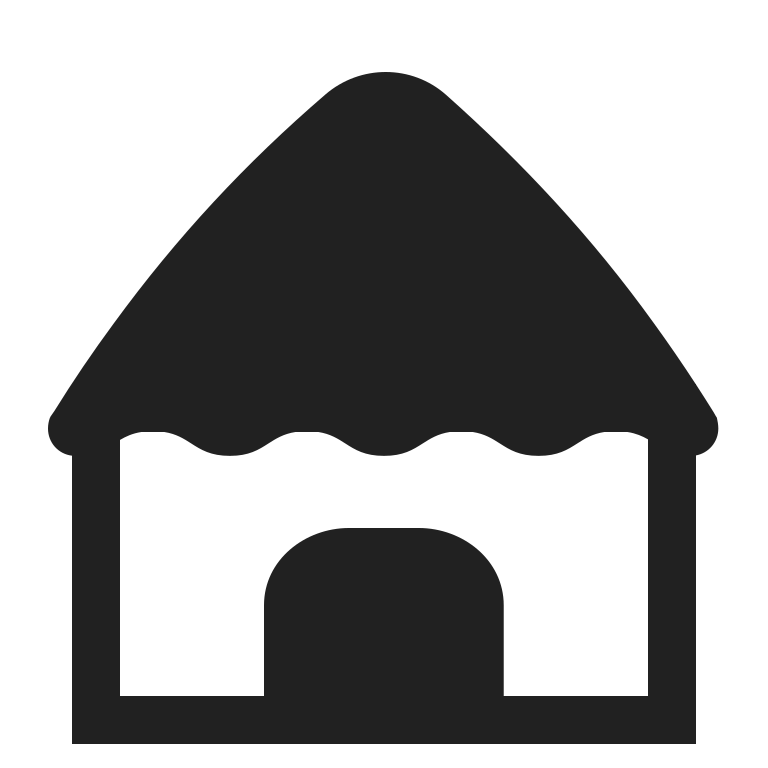
hut high contrast